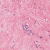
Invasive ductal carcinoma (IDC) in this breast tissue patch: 0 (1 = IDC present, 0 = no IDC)